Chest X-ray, PA view. Patient: 58 years old, sex M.
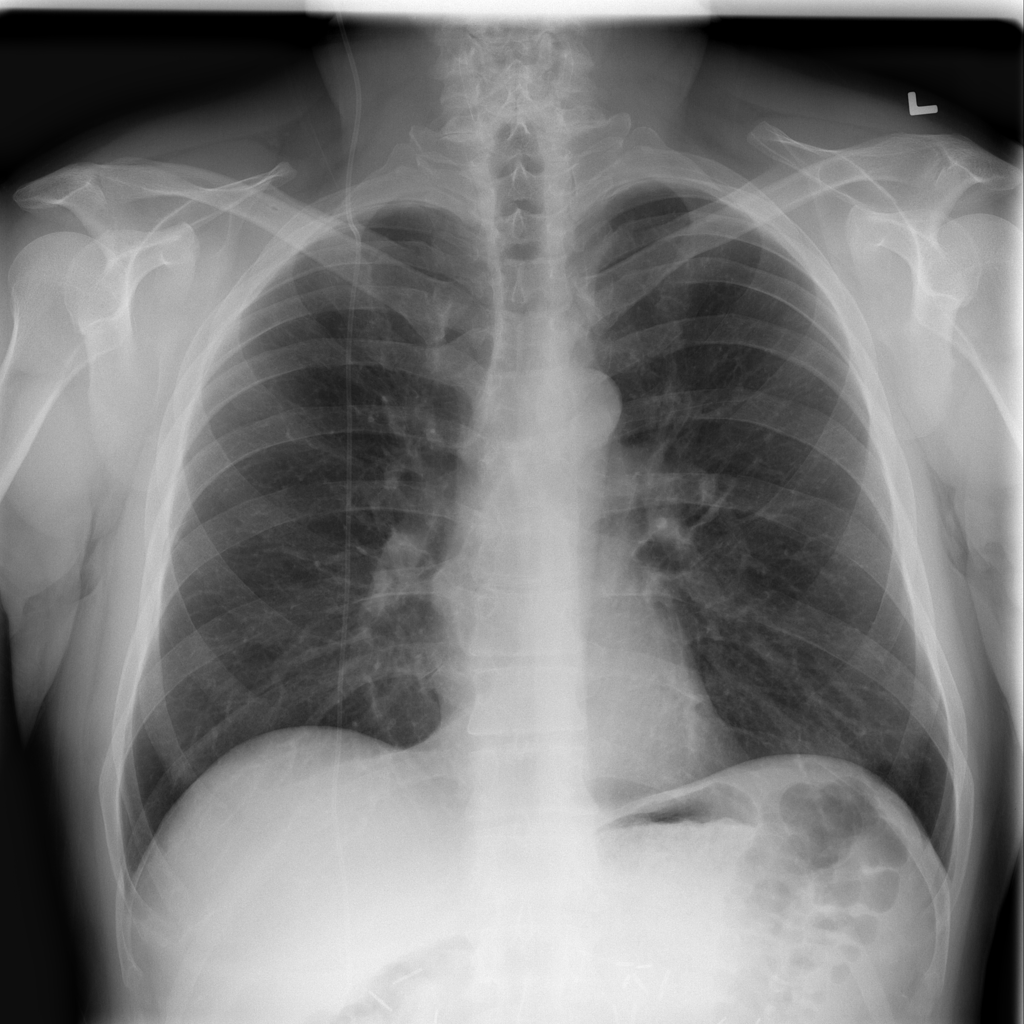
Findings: No Finding